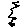
Label: zigzag